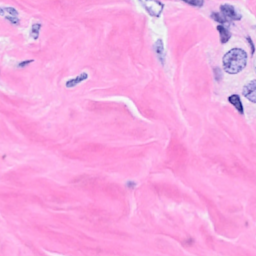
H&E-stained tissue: Breast